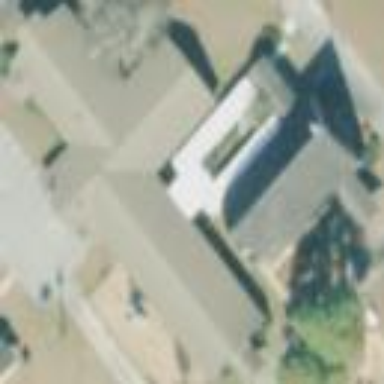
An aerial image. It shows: Building that serves as place of worship.